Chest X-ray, AP view. Patient: 59 years old, sex F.
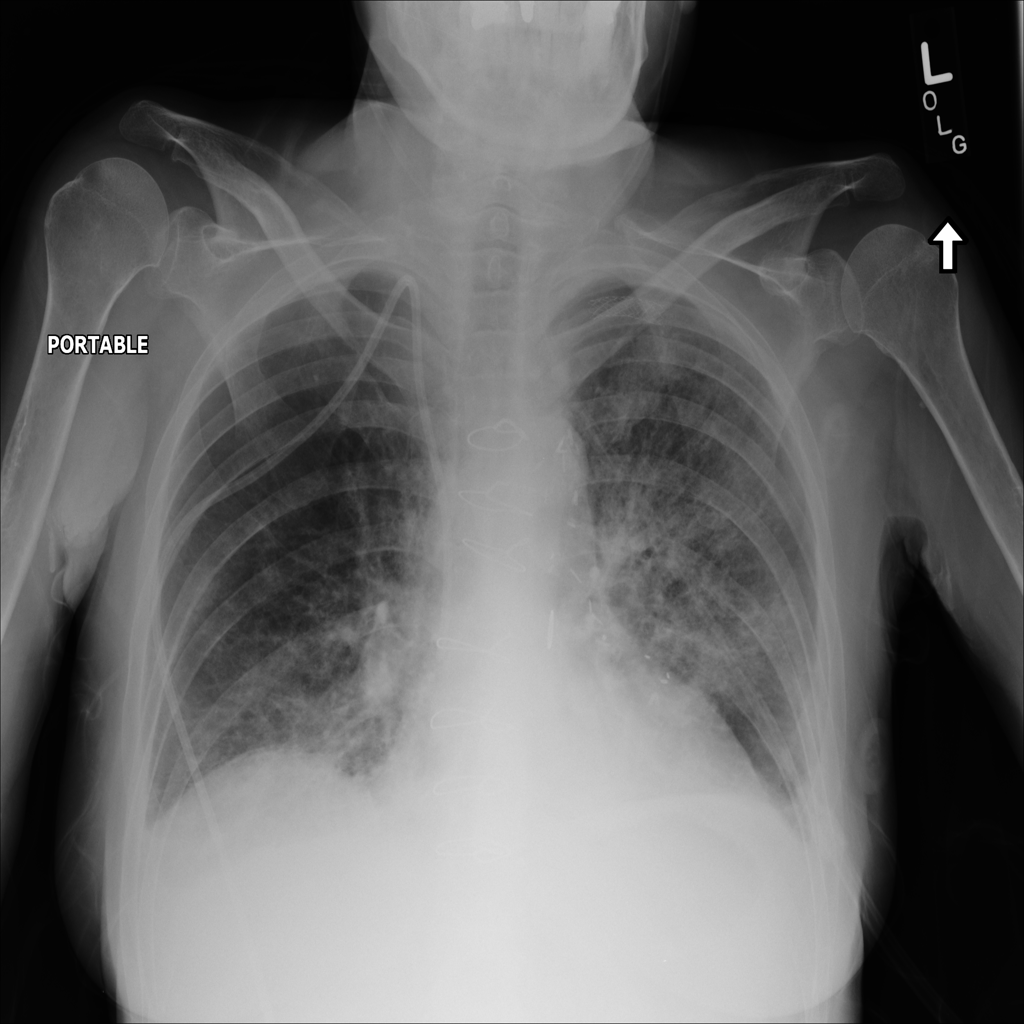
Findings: No Finding